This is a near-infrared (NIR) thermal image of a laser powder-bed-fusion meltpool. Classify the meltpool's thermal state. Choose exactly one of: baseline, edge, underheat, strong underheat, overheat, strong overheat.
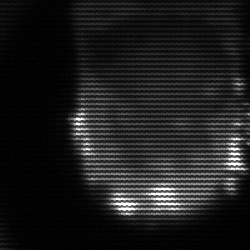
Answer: strong underheat